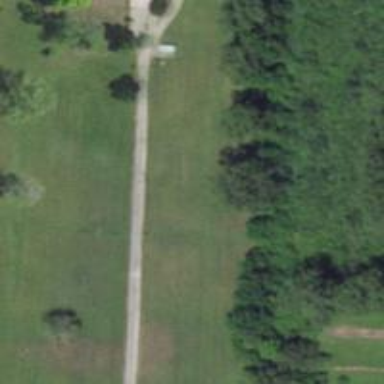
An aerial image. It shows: Driveway leading to service road.